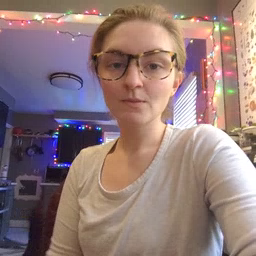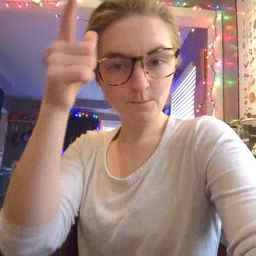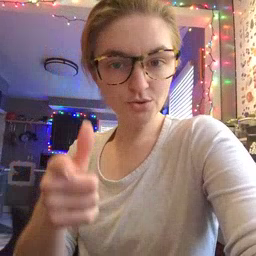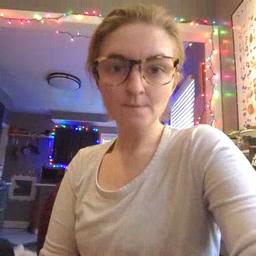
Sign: brother